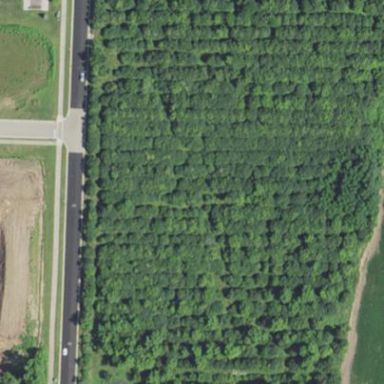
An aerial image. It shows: Orchard.